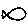
Label: fish